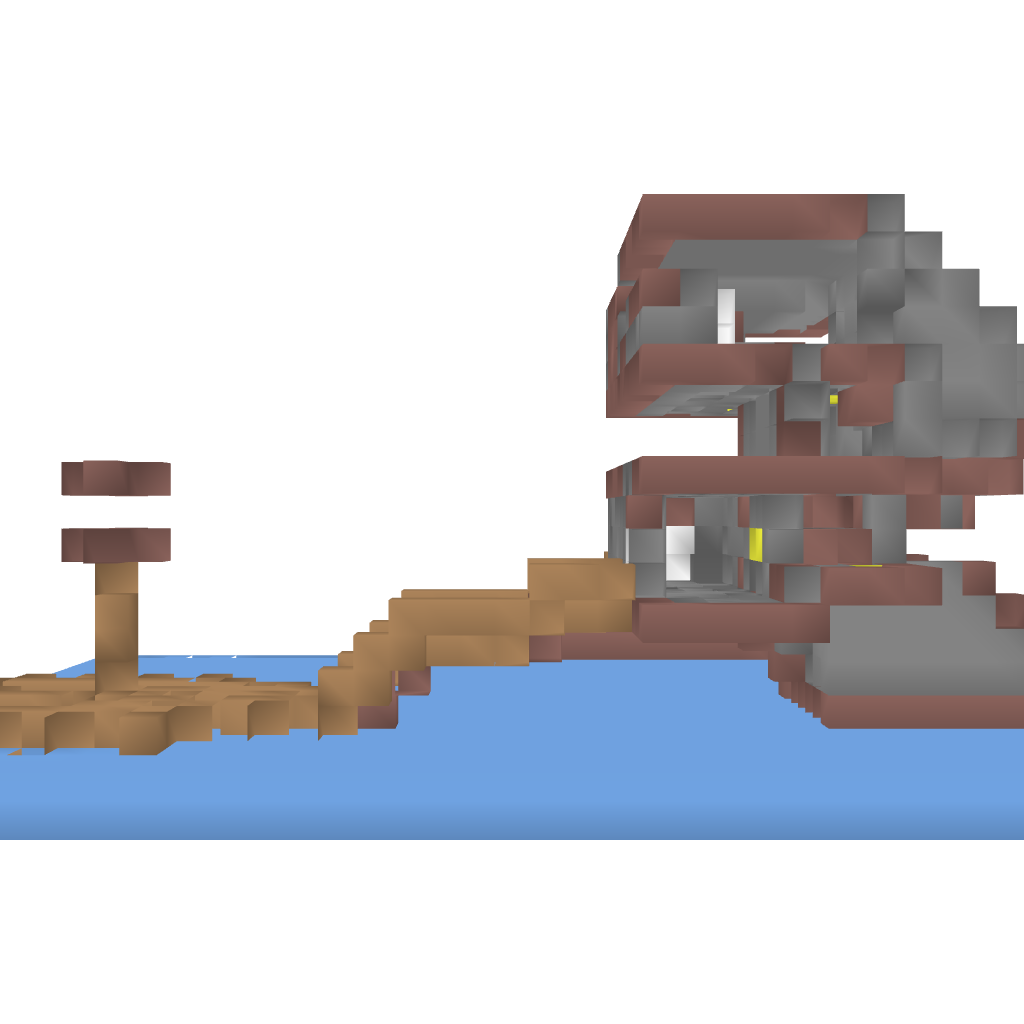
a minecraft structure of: Aecor Nidus bad low quality